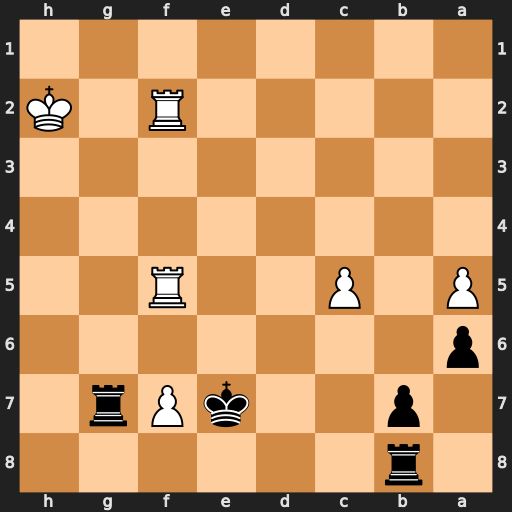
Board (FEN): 1r6/1p2kPr1/p7/P1P2R2/8/8/5R1K/8
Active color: b
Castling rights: -
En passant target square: -
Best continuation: Rh8+ Rh5 Rxh5#